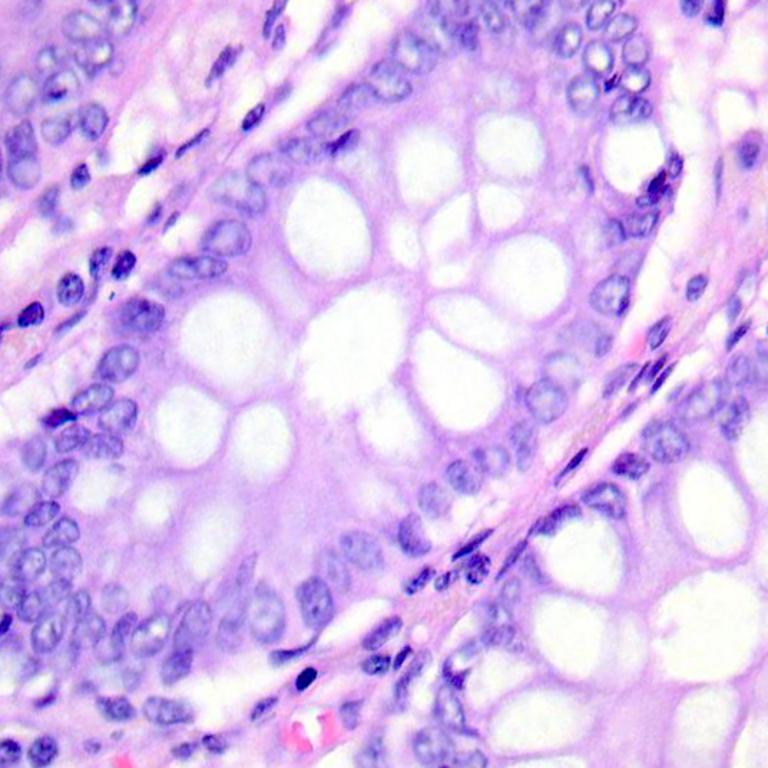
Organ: colon
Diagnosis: benign